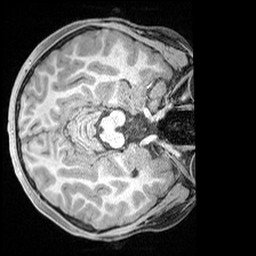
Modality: T1w
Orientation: axial
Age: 9
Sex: female
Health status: ill
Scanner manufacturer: siemens
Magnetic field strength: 3 T
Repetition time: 1.6 s
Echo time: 0.00179 s